Field crop: maize
Growth stage: 2
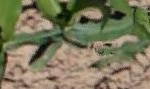
Species: maize